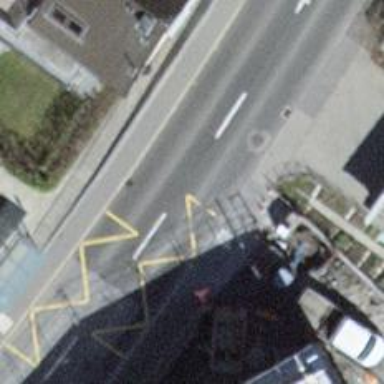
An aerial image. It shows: Public transport stop position.